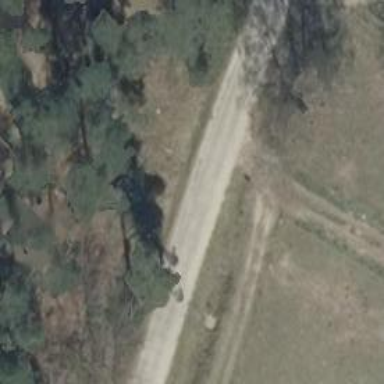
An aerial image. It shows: Unclassified road with concrete surface.